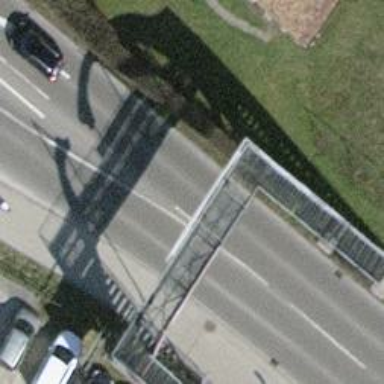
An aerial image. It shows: Footway bridge with metal surface.